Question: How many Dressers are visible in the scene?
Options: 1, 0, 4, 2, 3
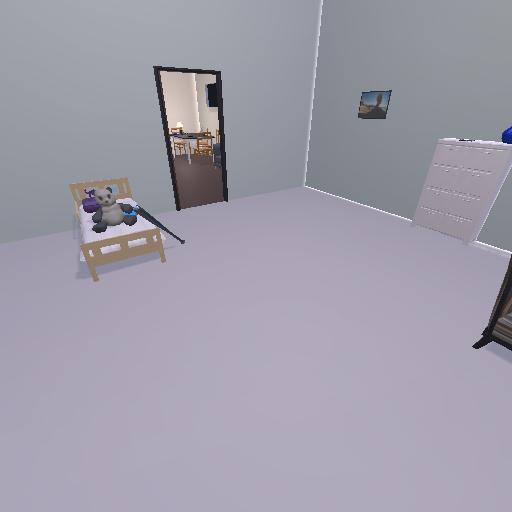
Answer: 1